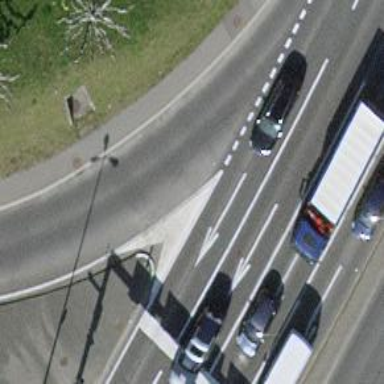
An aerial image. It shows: Tertiary link road with asphalt surface.